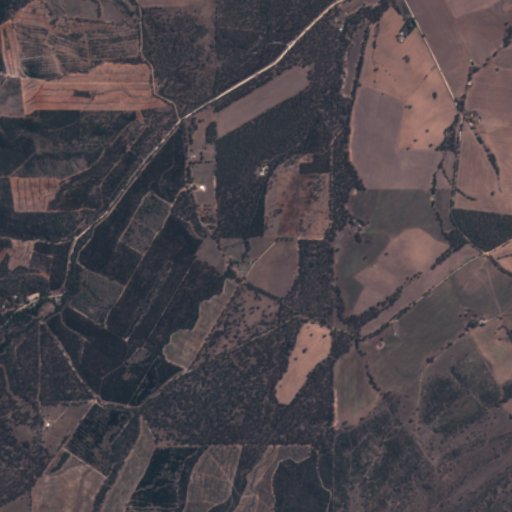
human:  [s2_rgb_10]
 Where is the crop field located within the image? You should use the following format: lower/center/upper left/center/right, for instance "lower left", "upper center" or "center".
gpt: The crop field is located in the lower right of the image.
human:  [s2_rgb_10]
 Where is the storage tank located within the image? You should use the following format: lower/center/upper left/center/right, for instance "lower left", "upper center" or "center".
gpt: The storage tank is located in the center left of the image.
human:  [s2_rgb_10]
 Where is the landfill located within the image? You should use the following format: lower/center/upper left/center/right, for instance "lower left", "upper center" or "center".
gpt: There is no landfill in the image.